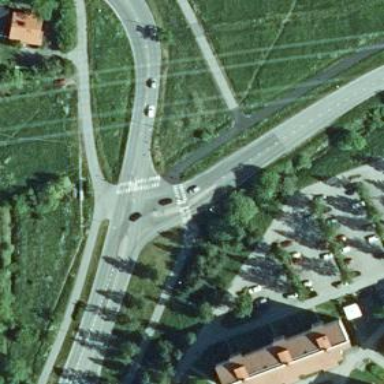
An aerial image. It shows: Marked road crossing with pedestrian island.